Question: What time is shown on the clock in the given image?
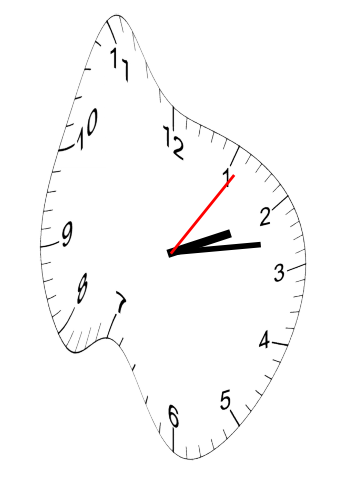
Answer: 02:13:06